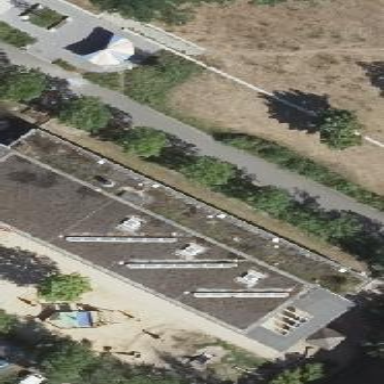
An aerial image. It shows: Kindergarten building.